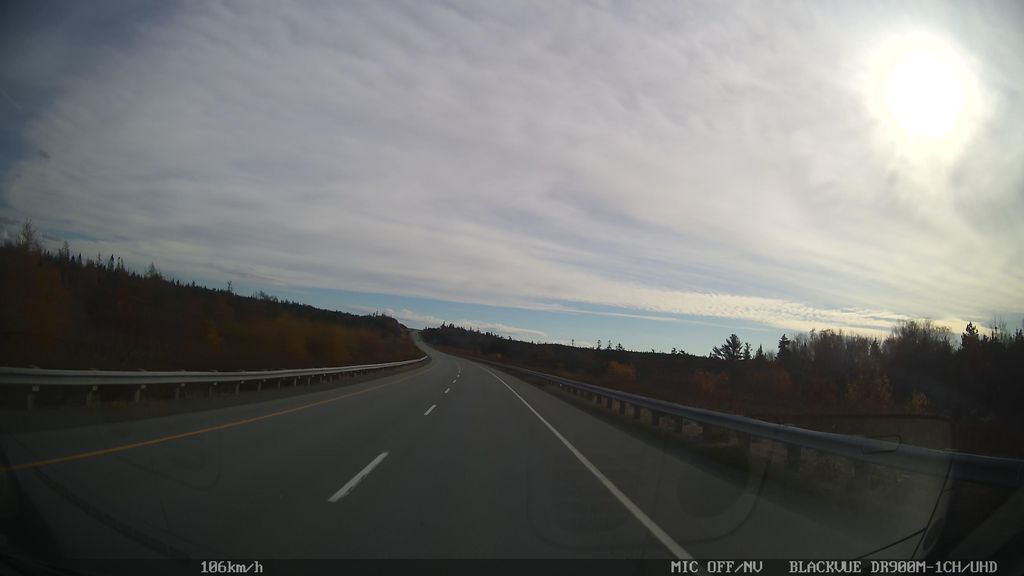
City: halifax